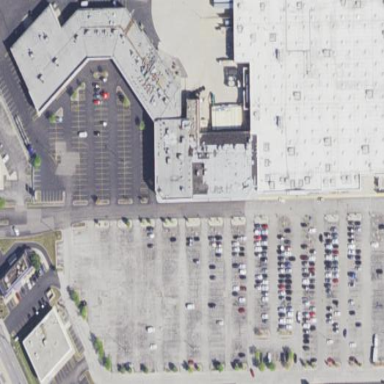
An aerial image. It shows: Retail area.